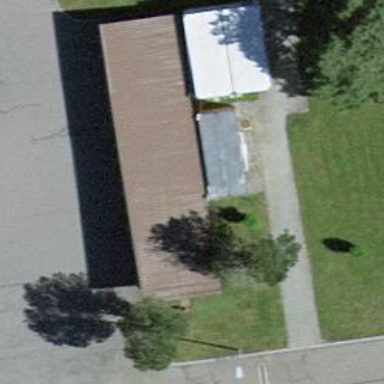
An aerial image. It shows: View of roof of building.